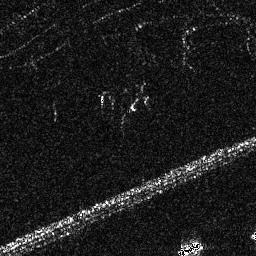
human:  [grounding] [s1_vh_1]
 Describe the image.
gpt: In the satellite image, there is  <ref>1 small ship </ref> <box>[[68, 92, 78, 99, 0]]</box> located at bottom right.